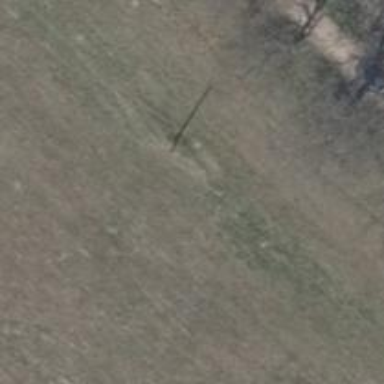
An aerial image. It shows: Power pole.